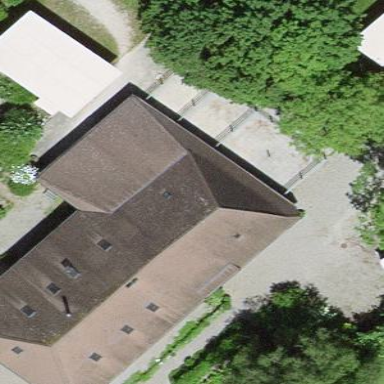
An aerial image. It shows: Farm building.